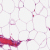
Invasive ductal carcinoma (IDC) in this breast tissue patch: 0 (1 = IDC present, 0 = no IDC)